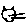
Label: cat